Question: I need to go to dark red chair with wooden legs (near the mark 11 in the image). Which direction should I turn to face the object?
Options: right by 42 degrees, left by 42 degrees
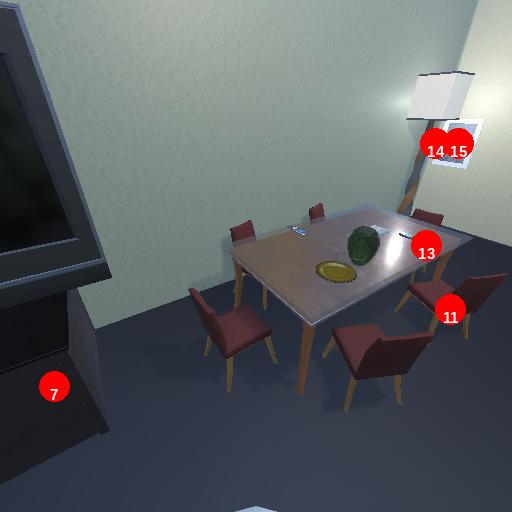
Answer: right by 42 degrees